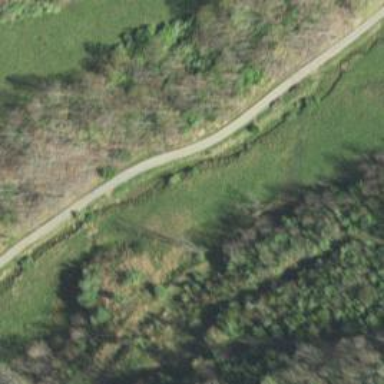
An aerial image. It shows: Tertiary road.